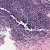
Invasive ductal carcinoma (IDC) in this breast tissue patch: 0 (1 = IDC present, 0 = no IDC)